【题型】填空题　【知识点】立体几何　【难度】easy
正四棱台的上、下底面分别是边长为 $1$、$2$ 的正方形，侧棱长为 $1$，则该棱台的体积为\underline{\qquad\qquad}.
【解答】
【答案】 $\frac{7\sqrt{2}}{6}$

【分析】 求出棱台的高后可求体积.

【详解】 如图，记正四棱台为 $ABCD - A_1B_1C_1D_1$，

设棱台的高为 $h$，则 $h = \sqrt{DD_1^2 - \left(\frac{DB - D_1B_1}{2}\right)^2} = \sqrt{1^2 - \frac{1}{4}(2\sqrt{2} - \sqrt{2})^2} = \frac{\sqrt{2}}{2}$，

故体积为 $V = \frac{1}{3}(1 + 4 + \sqrt{1 \times 4}) \times \frac{\sqrt{2}}{2} = \frac{7\sqrt{2}}{6}$，

故答案为：$\frac{7\sqrt{2}}{6}$.
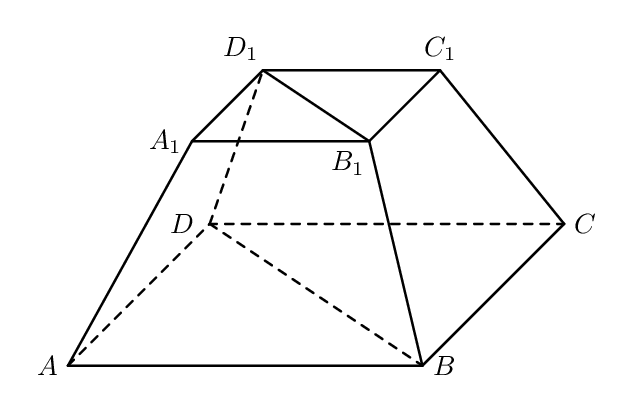